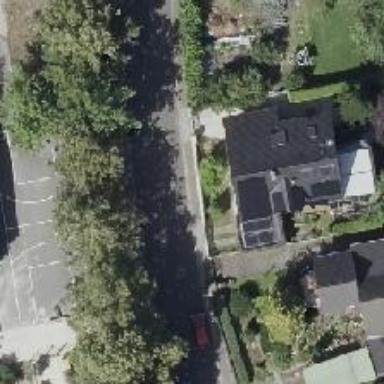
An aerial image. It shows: Residential road with asphalt surface and separate sidewalk.